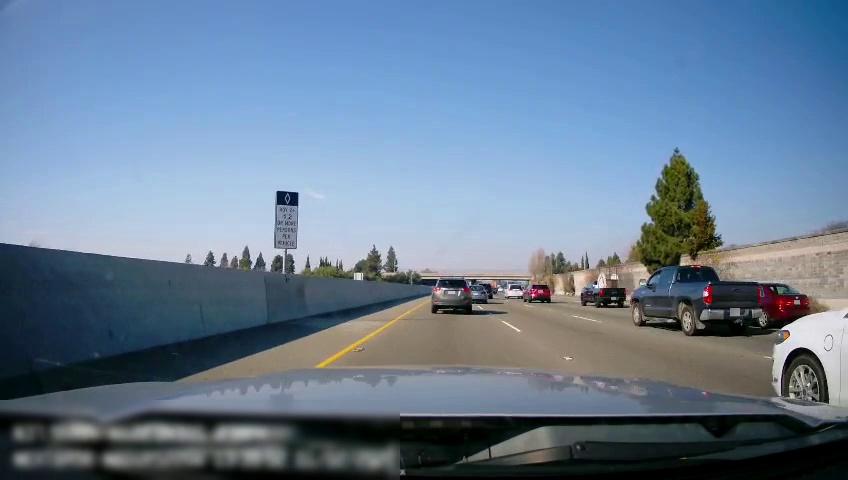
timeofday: Day
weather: Sunny
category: Drivable Space
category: Vehicles | Van
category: Vehicles | Car
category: Vehicles | Truck
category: Vehicles | SUV
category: Vehicles | Truck
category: Vehicles | Car
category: Vehicles | SUV
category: Vehicles | Car
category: Vehicles | SUV
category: Lanes | Alternate Lane
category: Lanes | Current Lane
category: Lanes | Current Lane
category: Traffic | Signs